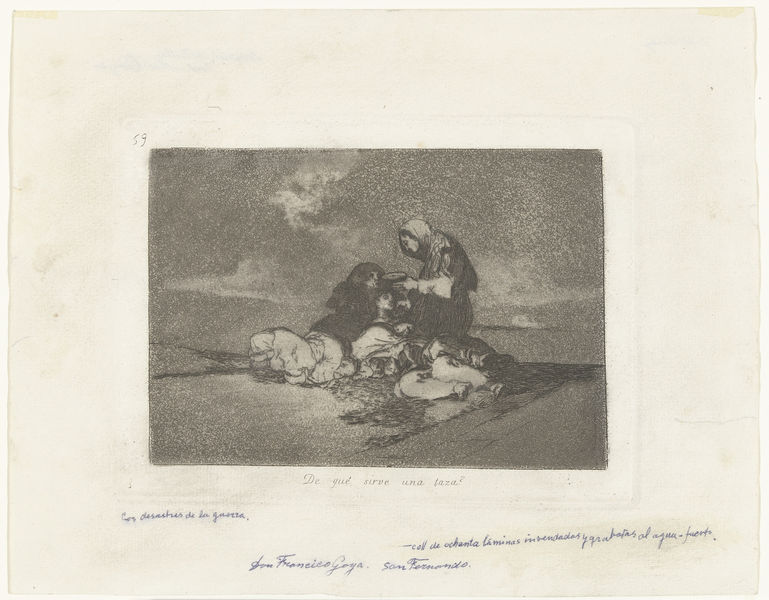
Titel: Waartoe dient een beker?
Künstler: Francisco José de Goya y Lucientes
Standort: Amsterdam
Institution: Rijksmuseum
Schlagwörter: himmel, kopf, schlaf, wasser, weiß, wolken, sand, frau, nacht, zeichnung, trinken, arm, johannes, mensch, schale, horizont, drei, personen, beine, schrift, strand, ruhe, schlafen, rast, krieg, brot, druck, radierung, bettler, maria, verwundet, handschrift, lager, erholung, pflege, versorgung, teilen, 59, druck barmherzigkeit essen kopftuch, mitmenschlichkeit, frau rast